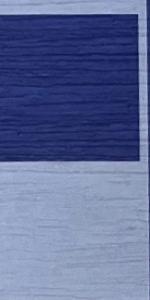
Label: Empty